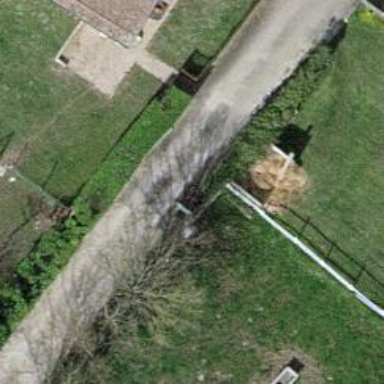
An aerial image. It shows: Gate.